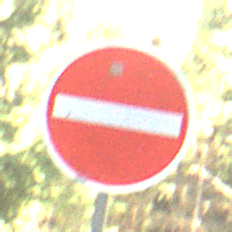
Verkehrszeichen: VerbotDerEinfahrt
Umgebung: Outdoor, Nature
Tageszeit: MorningAfternoon
Wetter: Clear
Licht: Natural
Jahreszeit: NotSpecified
Kontrast: LowContrast